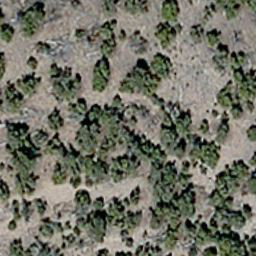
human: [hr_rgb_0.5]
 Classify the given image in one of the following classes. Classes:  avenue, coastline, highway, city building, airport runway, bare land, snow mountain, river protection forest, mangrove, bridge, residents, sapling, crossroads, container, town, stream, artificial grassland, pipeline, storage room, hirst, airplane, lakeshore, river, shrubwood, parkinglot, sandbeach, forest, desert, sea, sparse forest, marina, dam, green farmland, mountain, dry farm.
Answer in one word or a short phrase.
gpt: sparse forest